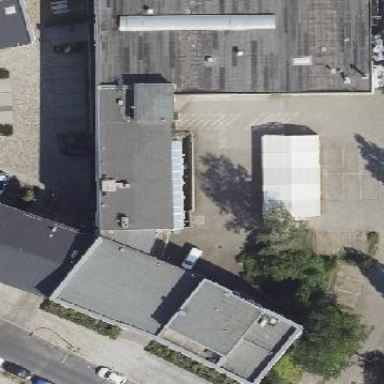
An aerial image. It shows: Commercial building.